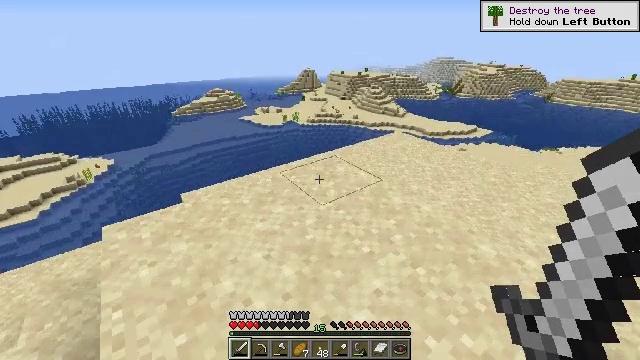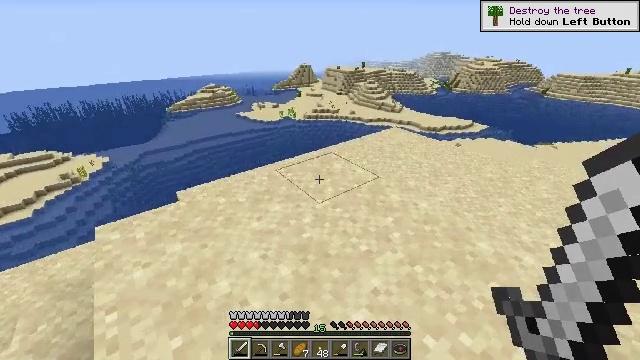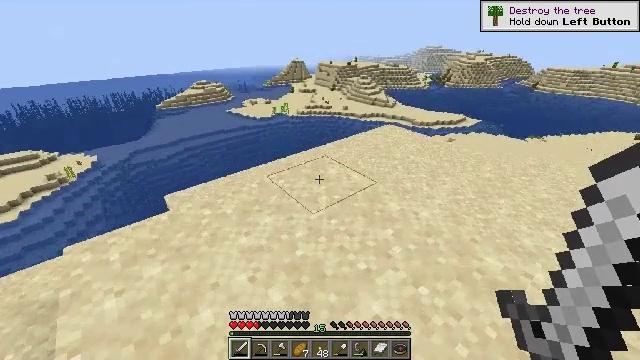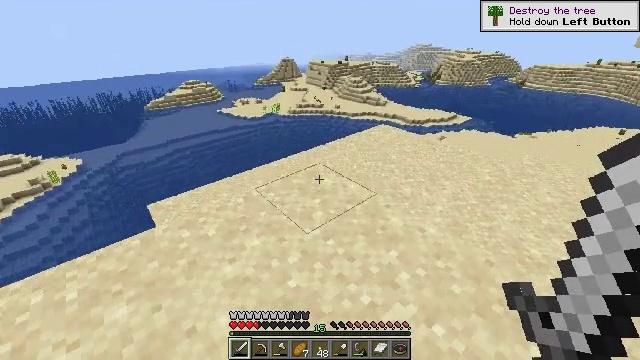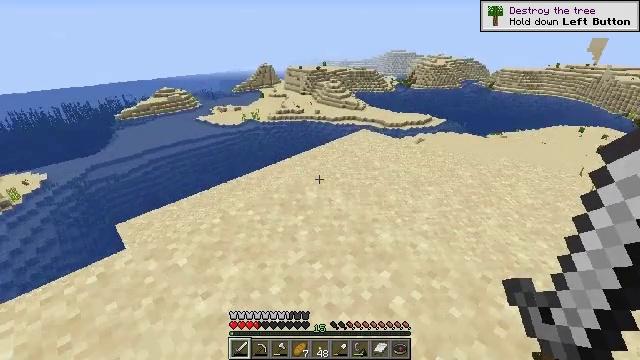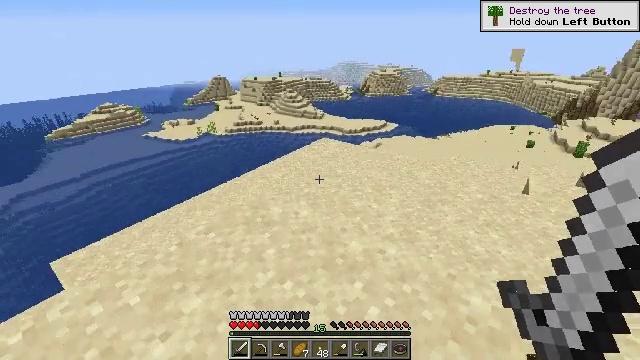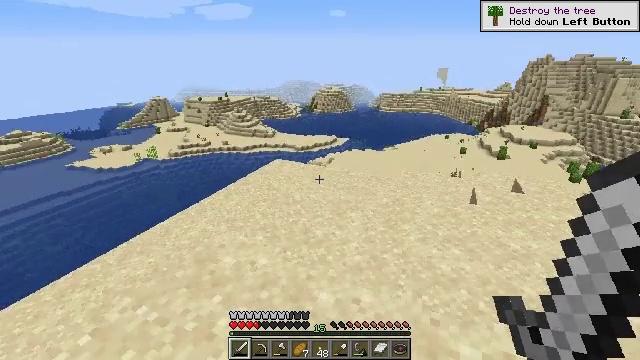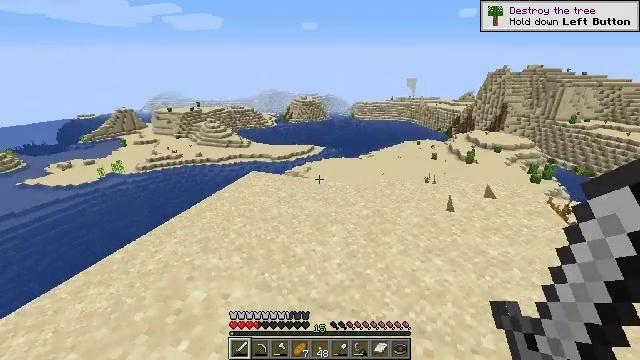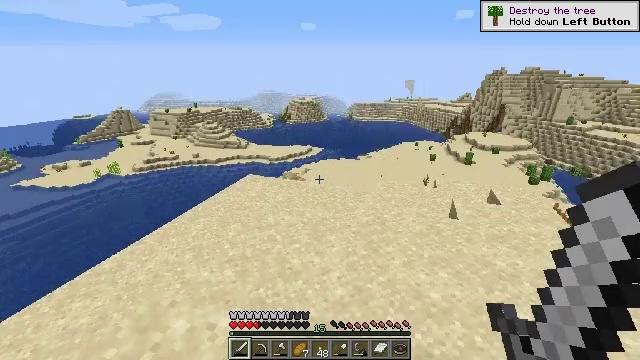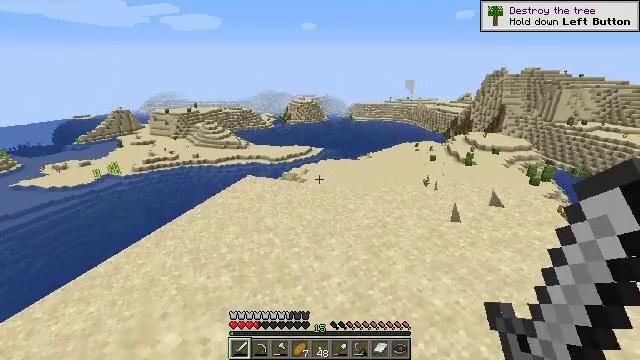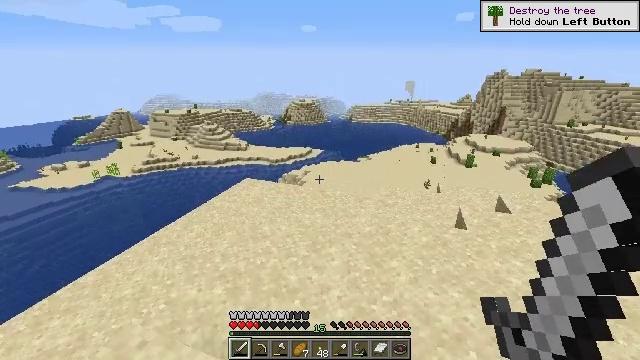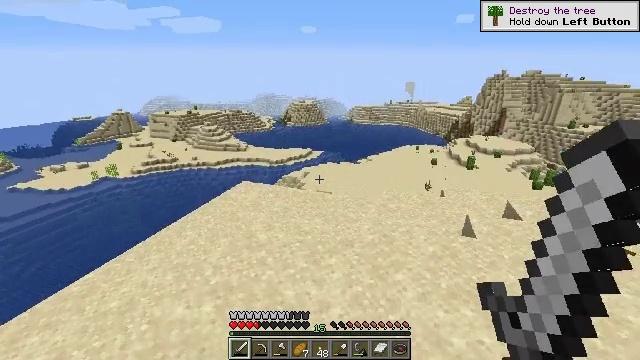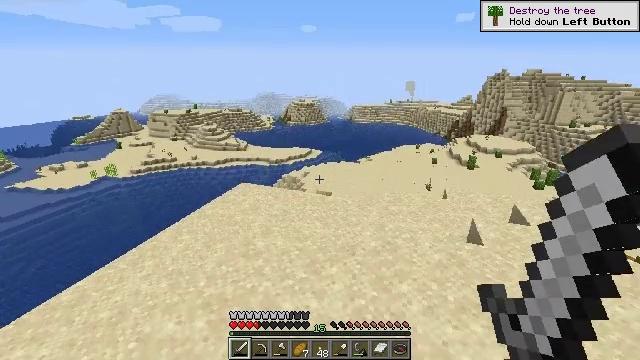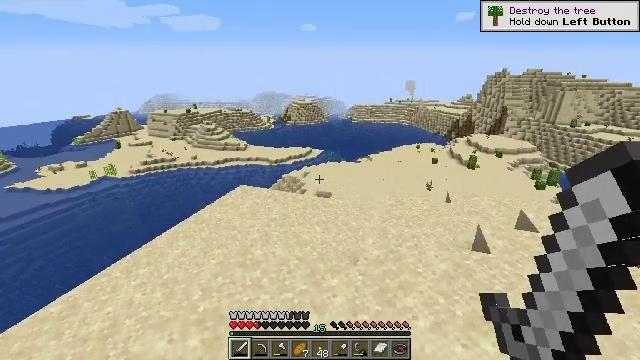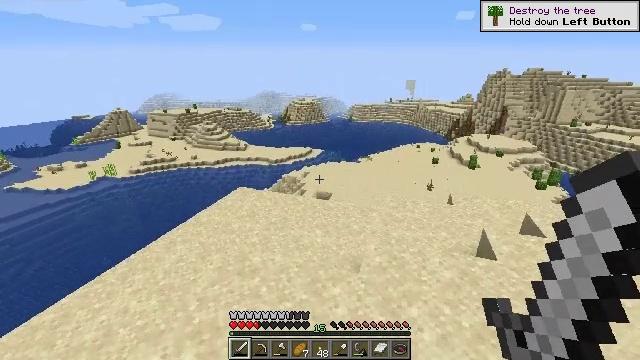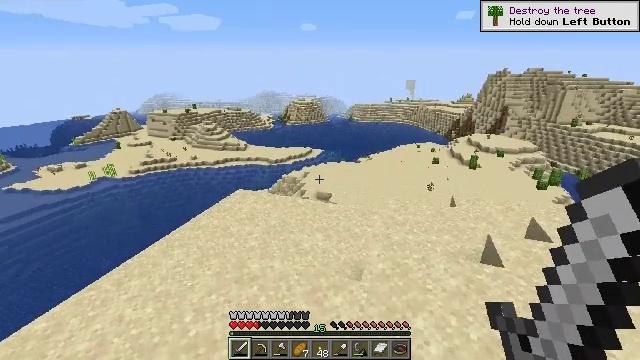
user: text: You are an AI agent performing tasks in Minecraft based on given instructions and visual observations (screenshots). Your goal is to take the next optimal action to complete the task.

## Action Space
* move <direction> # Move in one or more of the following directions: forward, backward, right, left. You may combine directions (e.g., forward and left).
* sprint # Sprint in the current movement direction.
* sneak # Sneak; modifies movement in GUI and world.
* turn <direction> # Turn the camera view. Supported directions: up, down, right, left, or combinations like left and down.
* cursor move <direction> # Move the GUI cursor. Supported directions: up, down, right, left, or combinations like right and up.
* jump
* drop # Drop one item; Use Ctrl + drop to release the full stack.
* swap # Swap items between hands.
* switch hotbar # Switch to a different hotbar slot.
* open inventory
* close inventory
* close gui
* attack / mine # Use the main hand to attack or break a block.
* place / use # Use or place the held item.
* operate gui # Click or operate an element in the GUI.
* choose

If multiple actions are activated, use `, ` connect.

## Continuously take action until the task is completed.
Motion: motion action
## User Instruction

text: Break the dead bush for sticks.
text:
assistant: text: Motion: move forward
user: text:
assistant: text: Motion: move forward, turn right
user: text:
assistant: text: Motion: move forward, turn right
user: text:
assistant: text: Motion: move forward, turn right and up
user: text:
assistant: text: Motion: move forward, turn right and up
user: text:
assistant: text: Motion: move forward, turn right and up
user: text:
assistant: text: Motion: move forward, turn right and up
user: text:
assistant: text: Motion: move forward
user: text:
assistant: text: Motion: move forward
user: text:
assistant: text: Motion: move forward
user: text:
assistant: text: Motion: move forward
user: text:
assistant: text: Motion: move forward
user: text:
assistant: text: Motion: move forward
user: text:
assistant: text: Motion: move forward
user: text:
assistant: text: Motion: move forward
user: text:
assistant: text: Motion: move forward
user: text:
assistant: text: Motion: move forward
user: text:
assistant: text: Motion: move forward
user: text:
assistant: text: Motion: move forward
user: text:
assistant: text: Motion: move forward, turn right
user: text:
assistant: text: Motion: move forward
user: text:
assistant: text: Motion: move forward
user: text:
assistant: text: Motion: move forward
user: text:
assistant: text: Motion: move forward
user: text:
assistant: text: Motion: move forward
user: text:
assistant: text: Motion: move forward
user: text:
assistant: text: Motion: move forward
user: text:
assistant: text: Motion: move forward
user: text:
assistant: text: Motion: move forward and move right
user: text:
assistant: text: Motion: move forward and move right